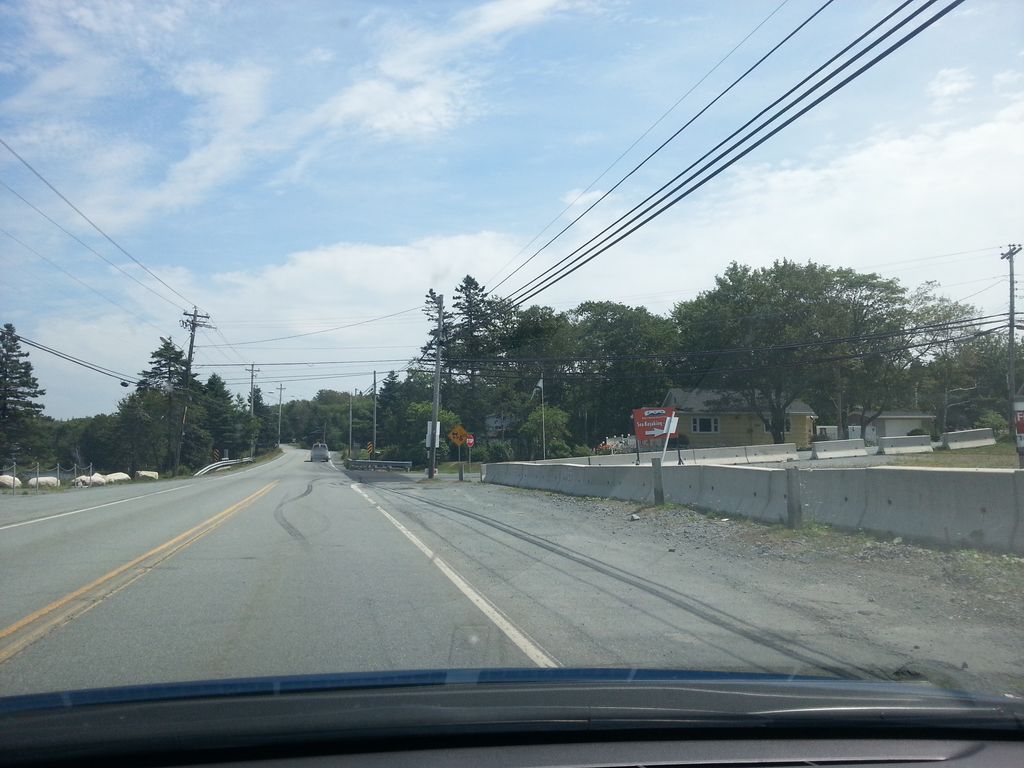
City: halifax